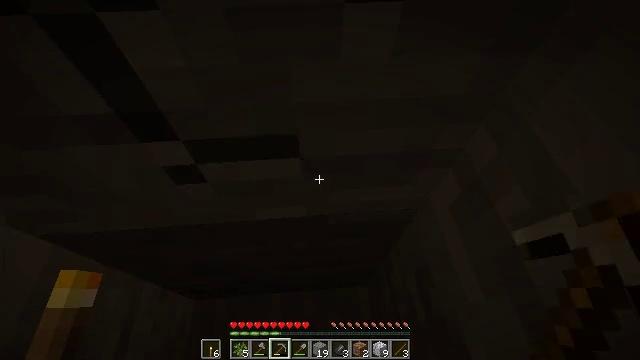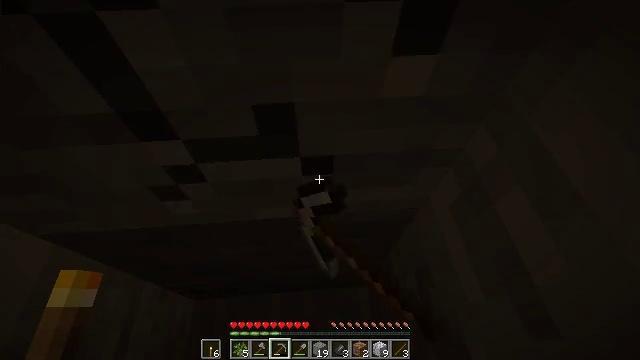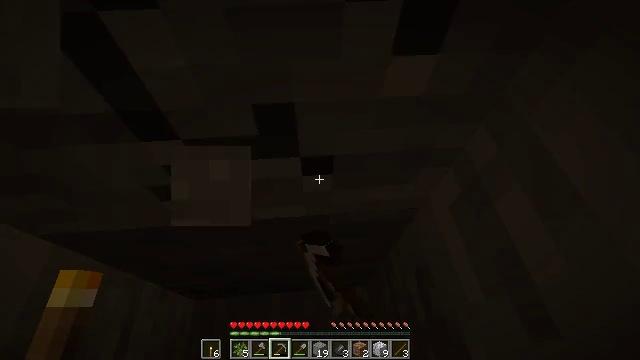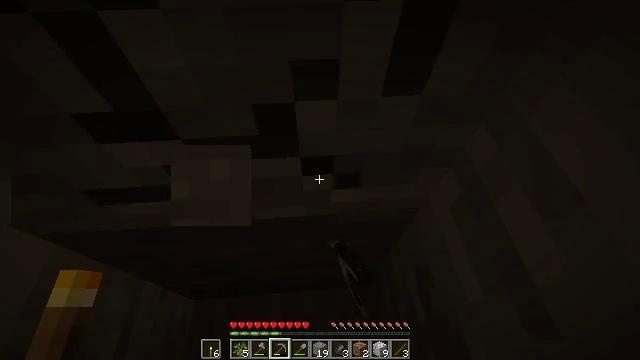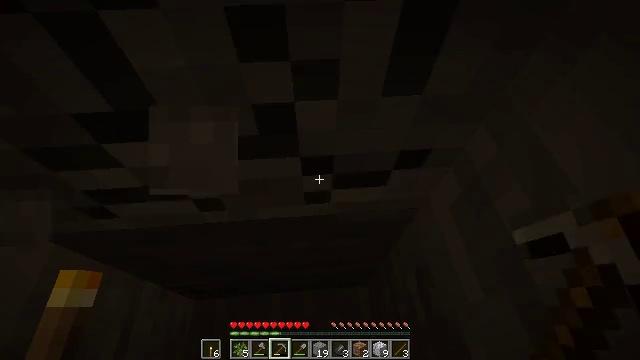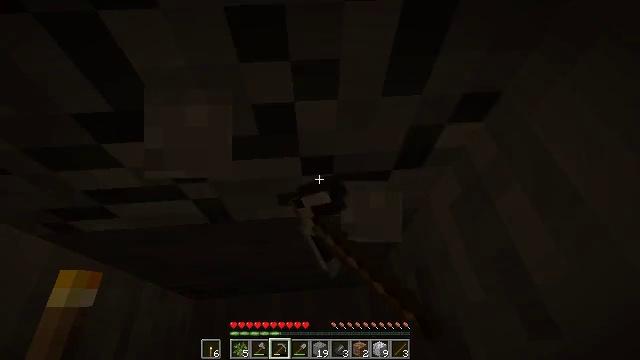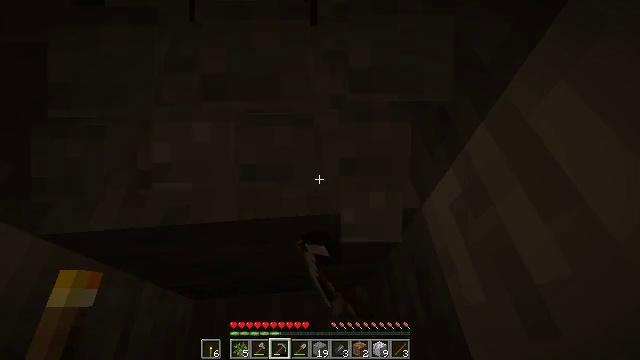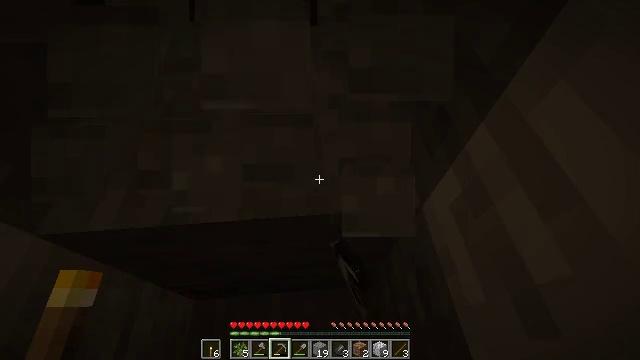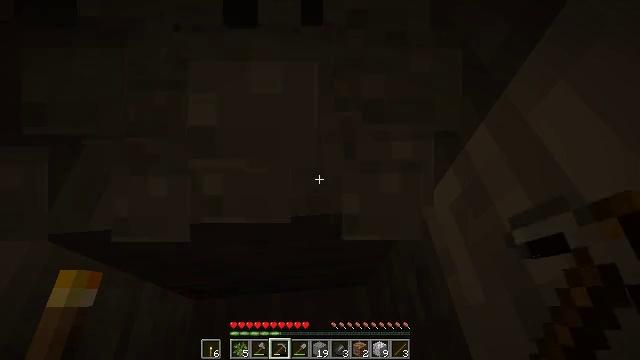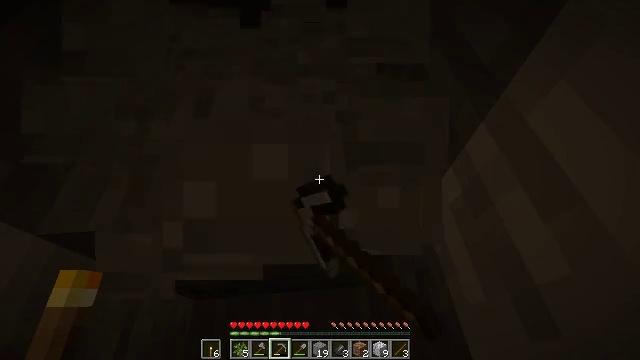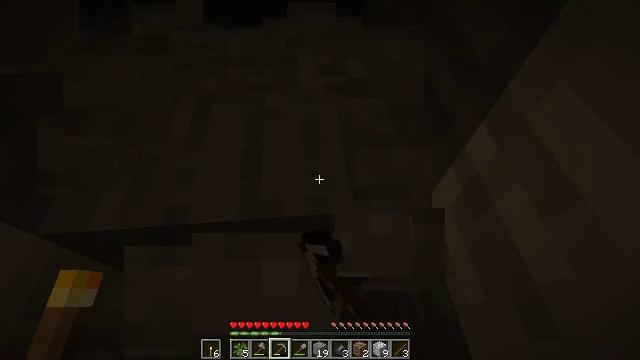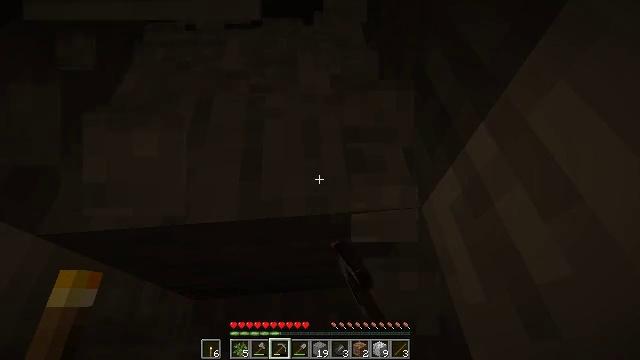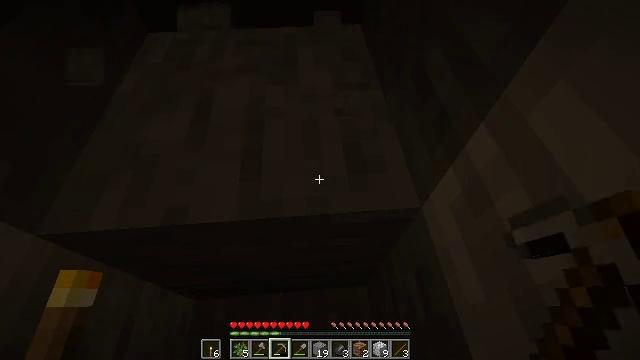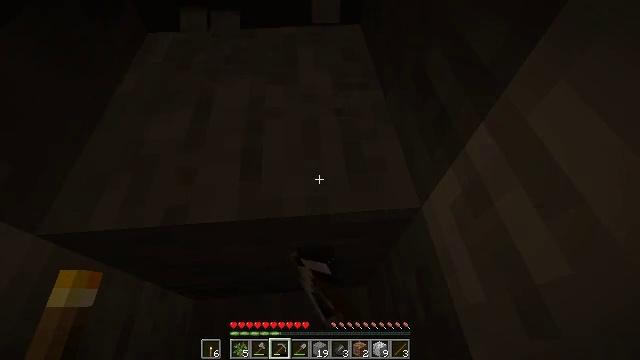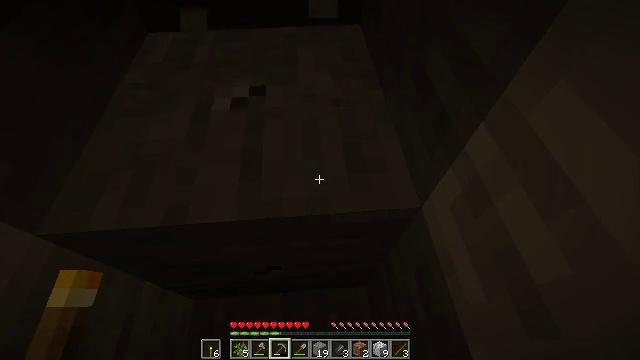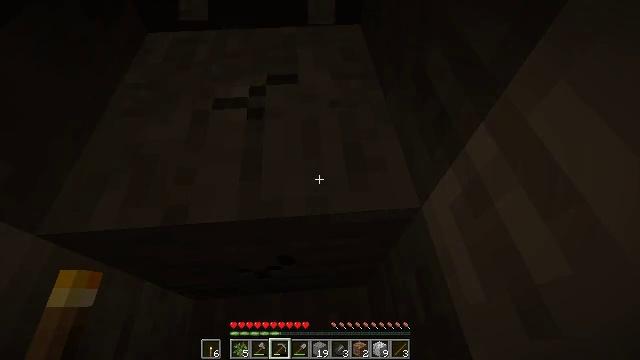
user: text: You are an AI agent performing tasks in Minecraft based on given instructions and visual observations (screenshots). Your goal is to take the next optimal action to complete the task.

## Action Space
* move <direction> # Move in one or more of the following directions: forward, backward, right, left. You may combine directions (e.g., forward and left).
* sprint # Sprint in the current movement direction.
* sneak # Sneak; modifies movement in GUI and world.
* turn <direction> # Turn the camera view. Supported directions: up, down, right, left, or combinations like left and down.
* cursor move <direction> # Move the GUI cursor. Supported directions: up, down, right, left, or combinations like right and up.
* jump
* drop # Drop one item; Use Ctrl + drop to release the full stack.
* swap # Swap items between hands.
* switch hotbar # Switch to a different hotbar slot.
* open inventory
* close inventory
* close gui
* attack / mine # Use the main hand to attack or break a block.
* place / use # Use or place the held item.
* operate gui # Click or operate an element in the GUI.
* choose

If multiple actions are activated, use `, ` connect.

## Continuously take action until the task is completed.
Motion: motion action
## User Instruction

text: Harvest stone in the caves.
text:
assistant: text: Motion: attack / mine
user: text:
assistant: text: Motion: attack / mine
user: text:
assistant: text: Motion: attack / mine
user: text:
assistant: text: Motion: attack / mine
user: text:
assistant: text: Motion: attack / mine
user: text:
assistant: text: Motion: attack / mine
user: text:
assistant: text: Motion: attack / mine
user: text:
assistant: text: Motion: attack / mine
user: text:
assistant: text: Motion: attack / mine
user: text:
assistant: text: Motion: attack / mine
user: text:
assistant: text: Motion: attack / mine
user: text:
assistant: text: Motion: attack / mine
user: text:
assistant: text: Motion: attack / mine
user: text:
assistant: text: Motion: attack / mine
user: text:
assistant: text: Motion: attack / mine
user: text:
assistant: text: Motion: attack / mine
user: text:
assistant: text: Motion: attack / mine
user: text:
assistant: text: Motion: attack / mine
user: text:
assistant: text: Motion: attack / mine
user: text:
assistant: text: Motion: attack / mine
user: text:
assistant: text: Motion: attack / mine
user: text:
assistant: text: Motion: attack / mine
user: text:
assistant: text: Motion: attack / mine
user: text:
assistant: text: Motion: attack / mine
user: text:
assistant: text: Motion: attack / mine
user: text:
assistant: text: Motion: attack / mine
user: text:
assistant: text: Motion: attack / mine
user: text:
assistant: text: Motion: attack / mine
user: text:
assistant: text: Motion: attack / mine
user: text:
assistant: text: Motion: attack / mine